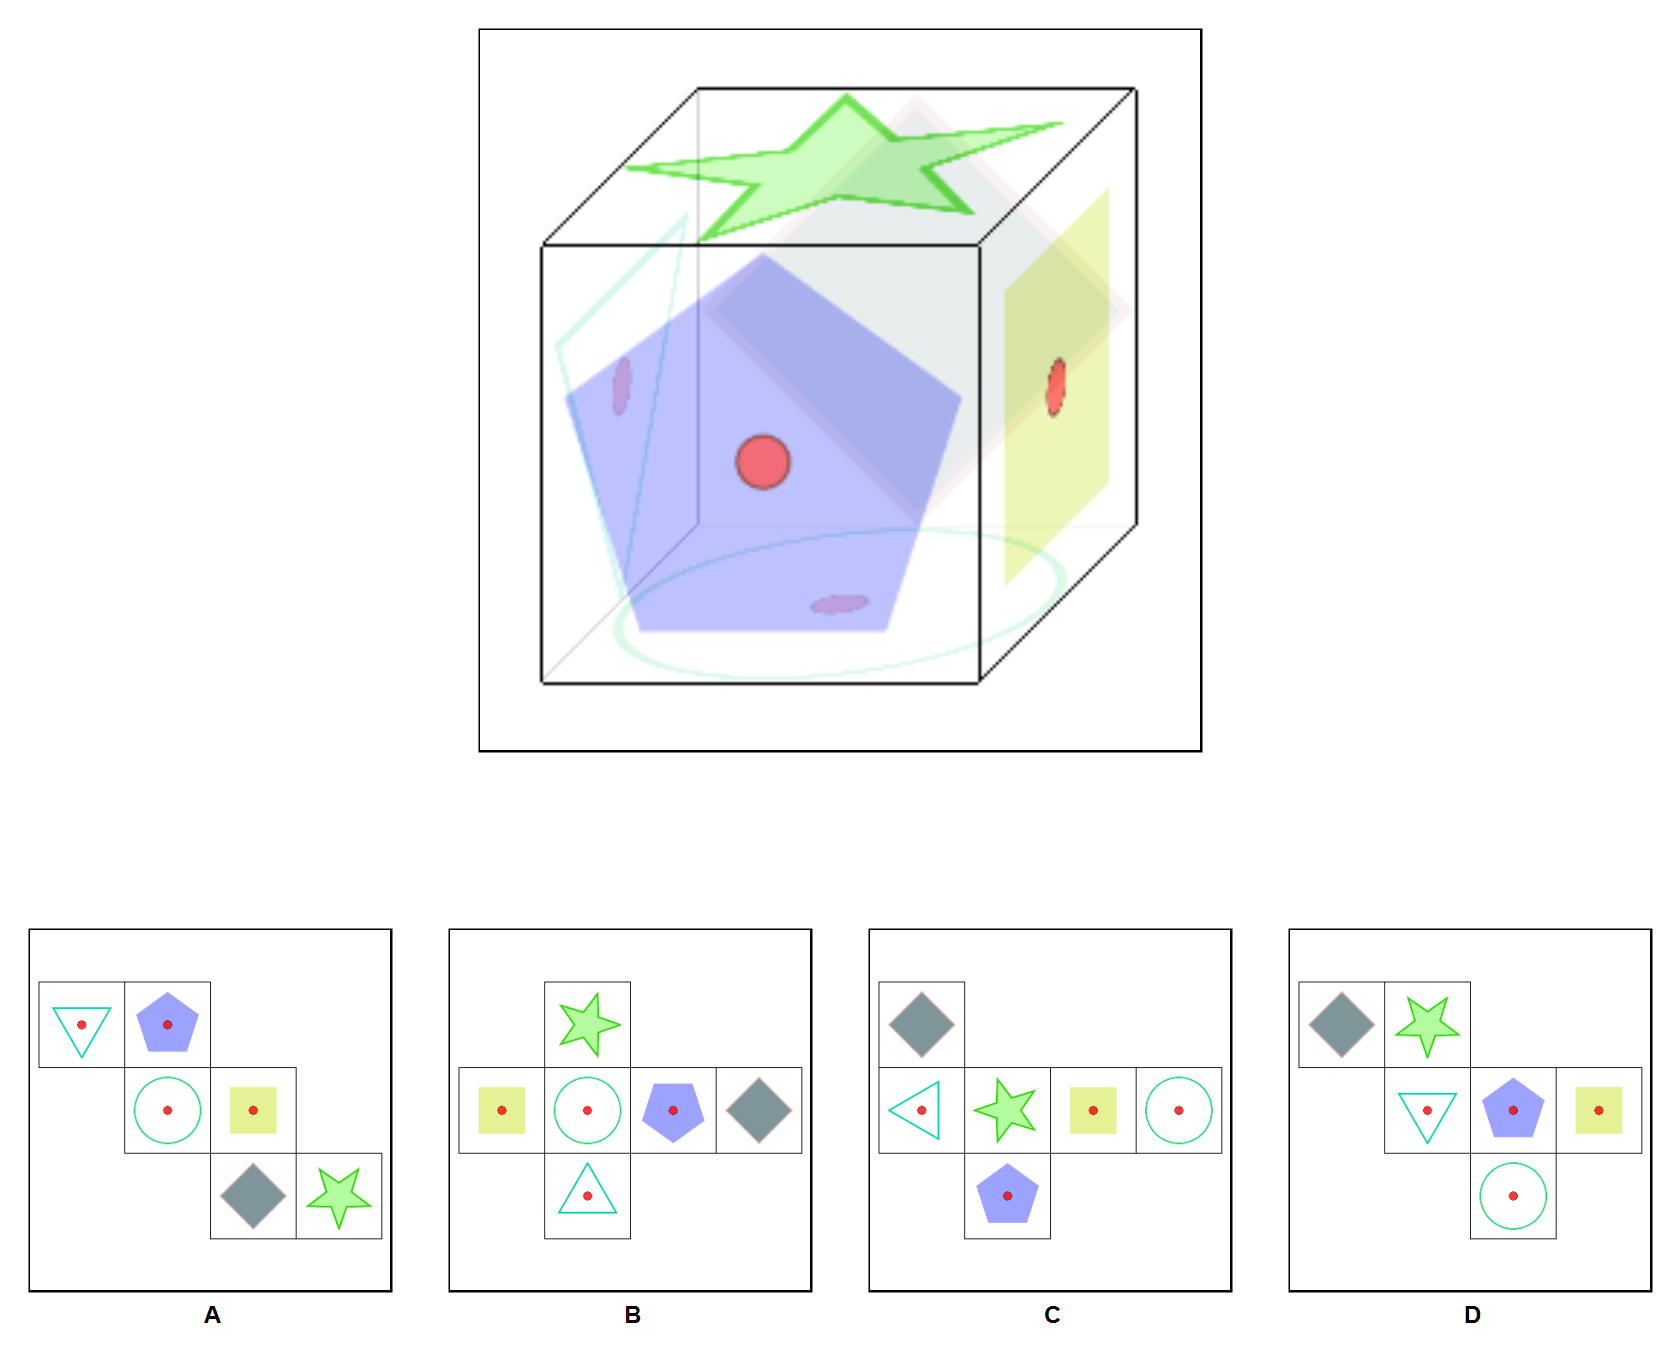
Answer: B